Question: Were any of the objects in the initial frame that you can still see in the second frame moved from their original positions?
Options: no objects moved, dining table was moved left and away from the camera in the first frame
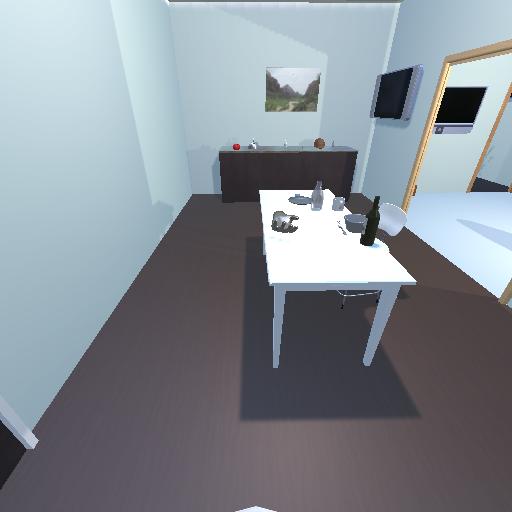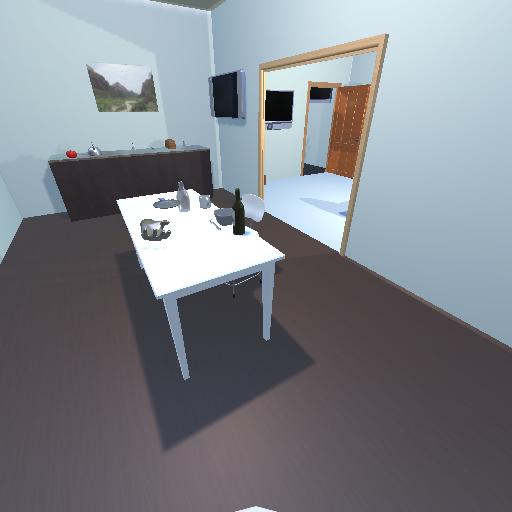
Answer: no objects moved